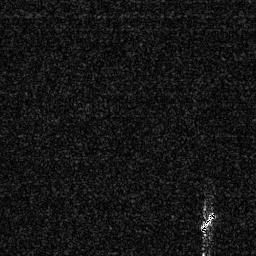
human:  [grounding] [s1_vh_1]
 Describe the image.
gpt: In the satellite image, there is  <ref>1 small ship </ref> <box>[[76, 81, 83, 90, 0]]</box> located at bottom right.